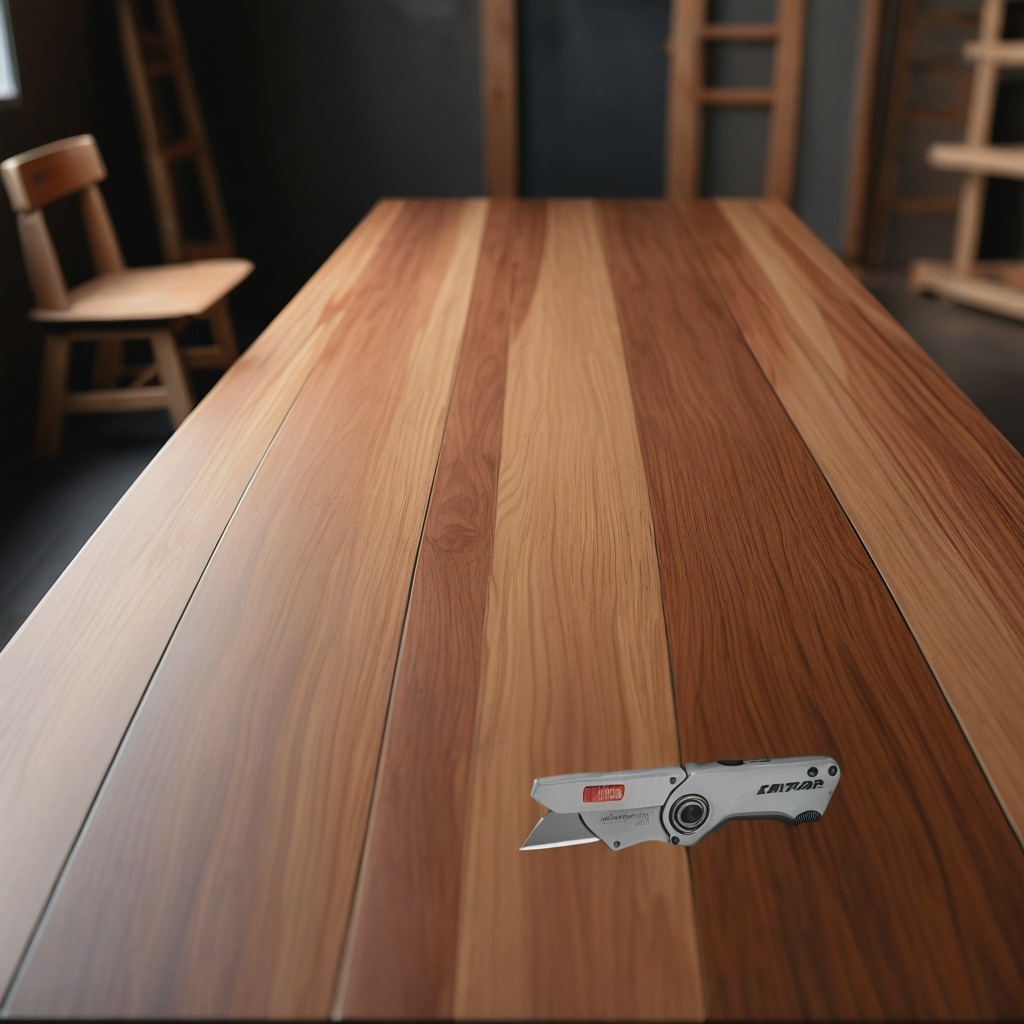
A utility knife lies on the wooden table in a carpentry studio.